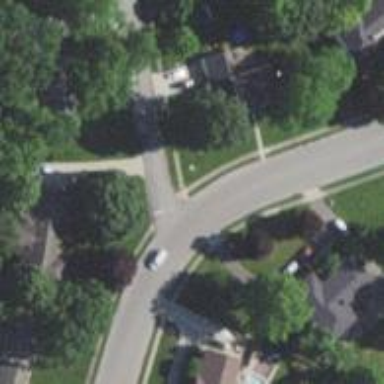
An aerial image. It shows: Residential road with asphalt surface and separate sidewalk.